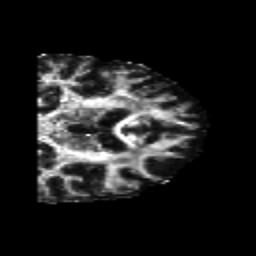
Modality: FA
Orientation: coronal
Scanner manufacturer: siemens
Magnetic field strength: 3 T
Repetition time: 6.8 s
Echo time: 0.093 s